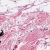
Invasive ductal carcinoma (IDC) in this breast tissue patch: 0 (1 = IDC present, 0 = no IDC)